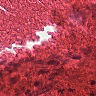
Metastatic tissue present: no